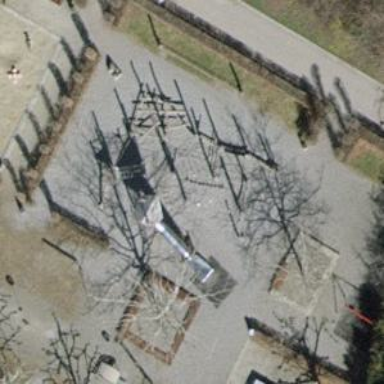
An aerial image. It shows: Playground with slide.